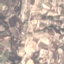
Land use / land cover: PermanentCrop